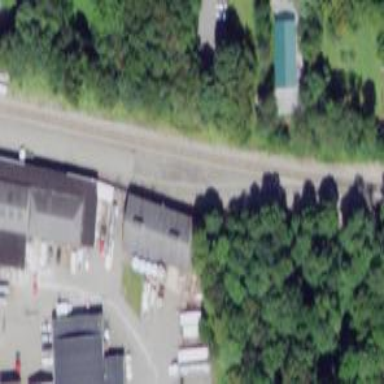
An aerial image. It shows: Railway siding with rails.